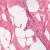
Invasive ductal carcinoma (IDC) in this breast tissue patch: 0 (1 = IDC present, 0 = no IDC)